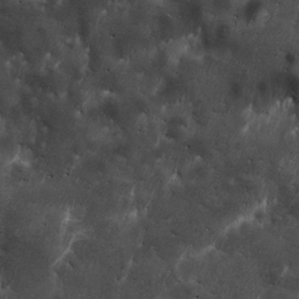
Label: non_frost